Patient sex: M
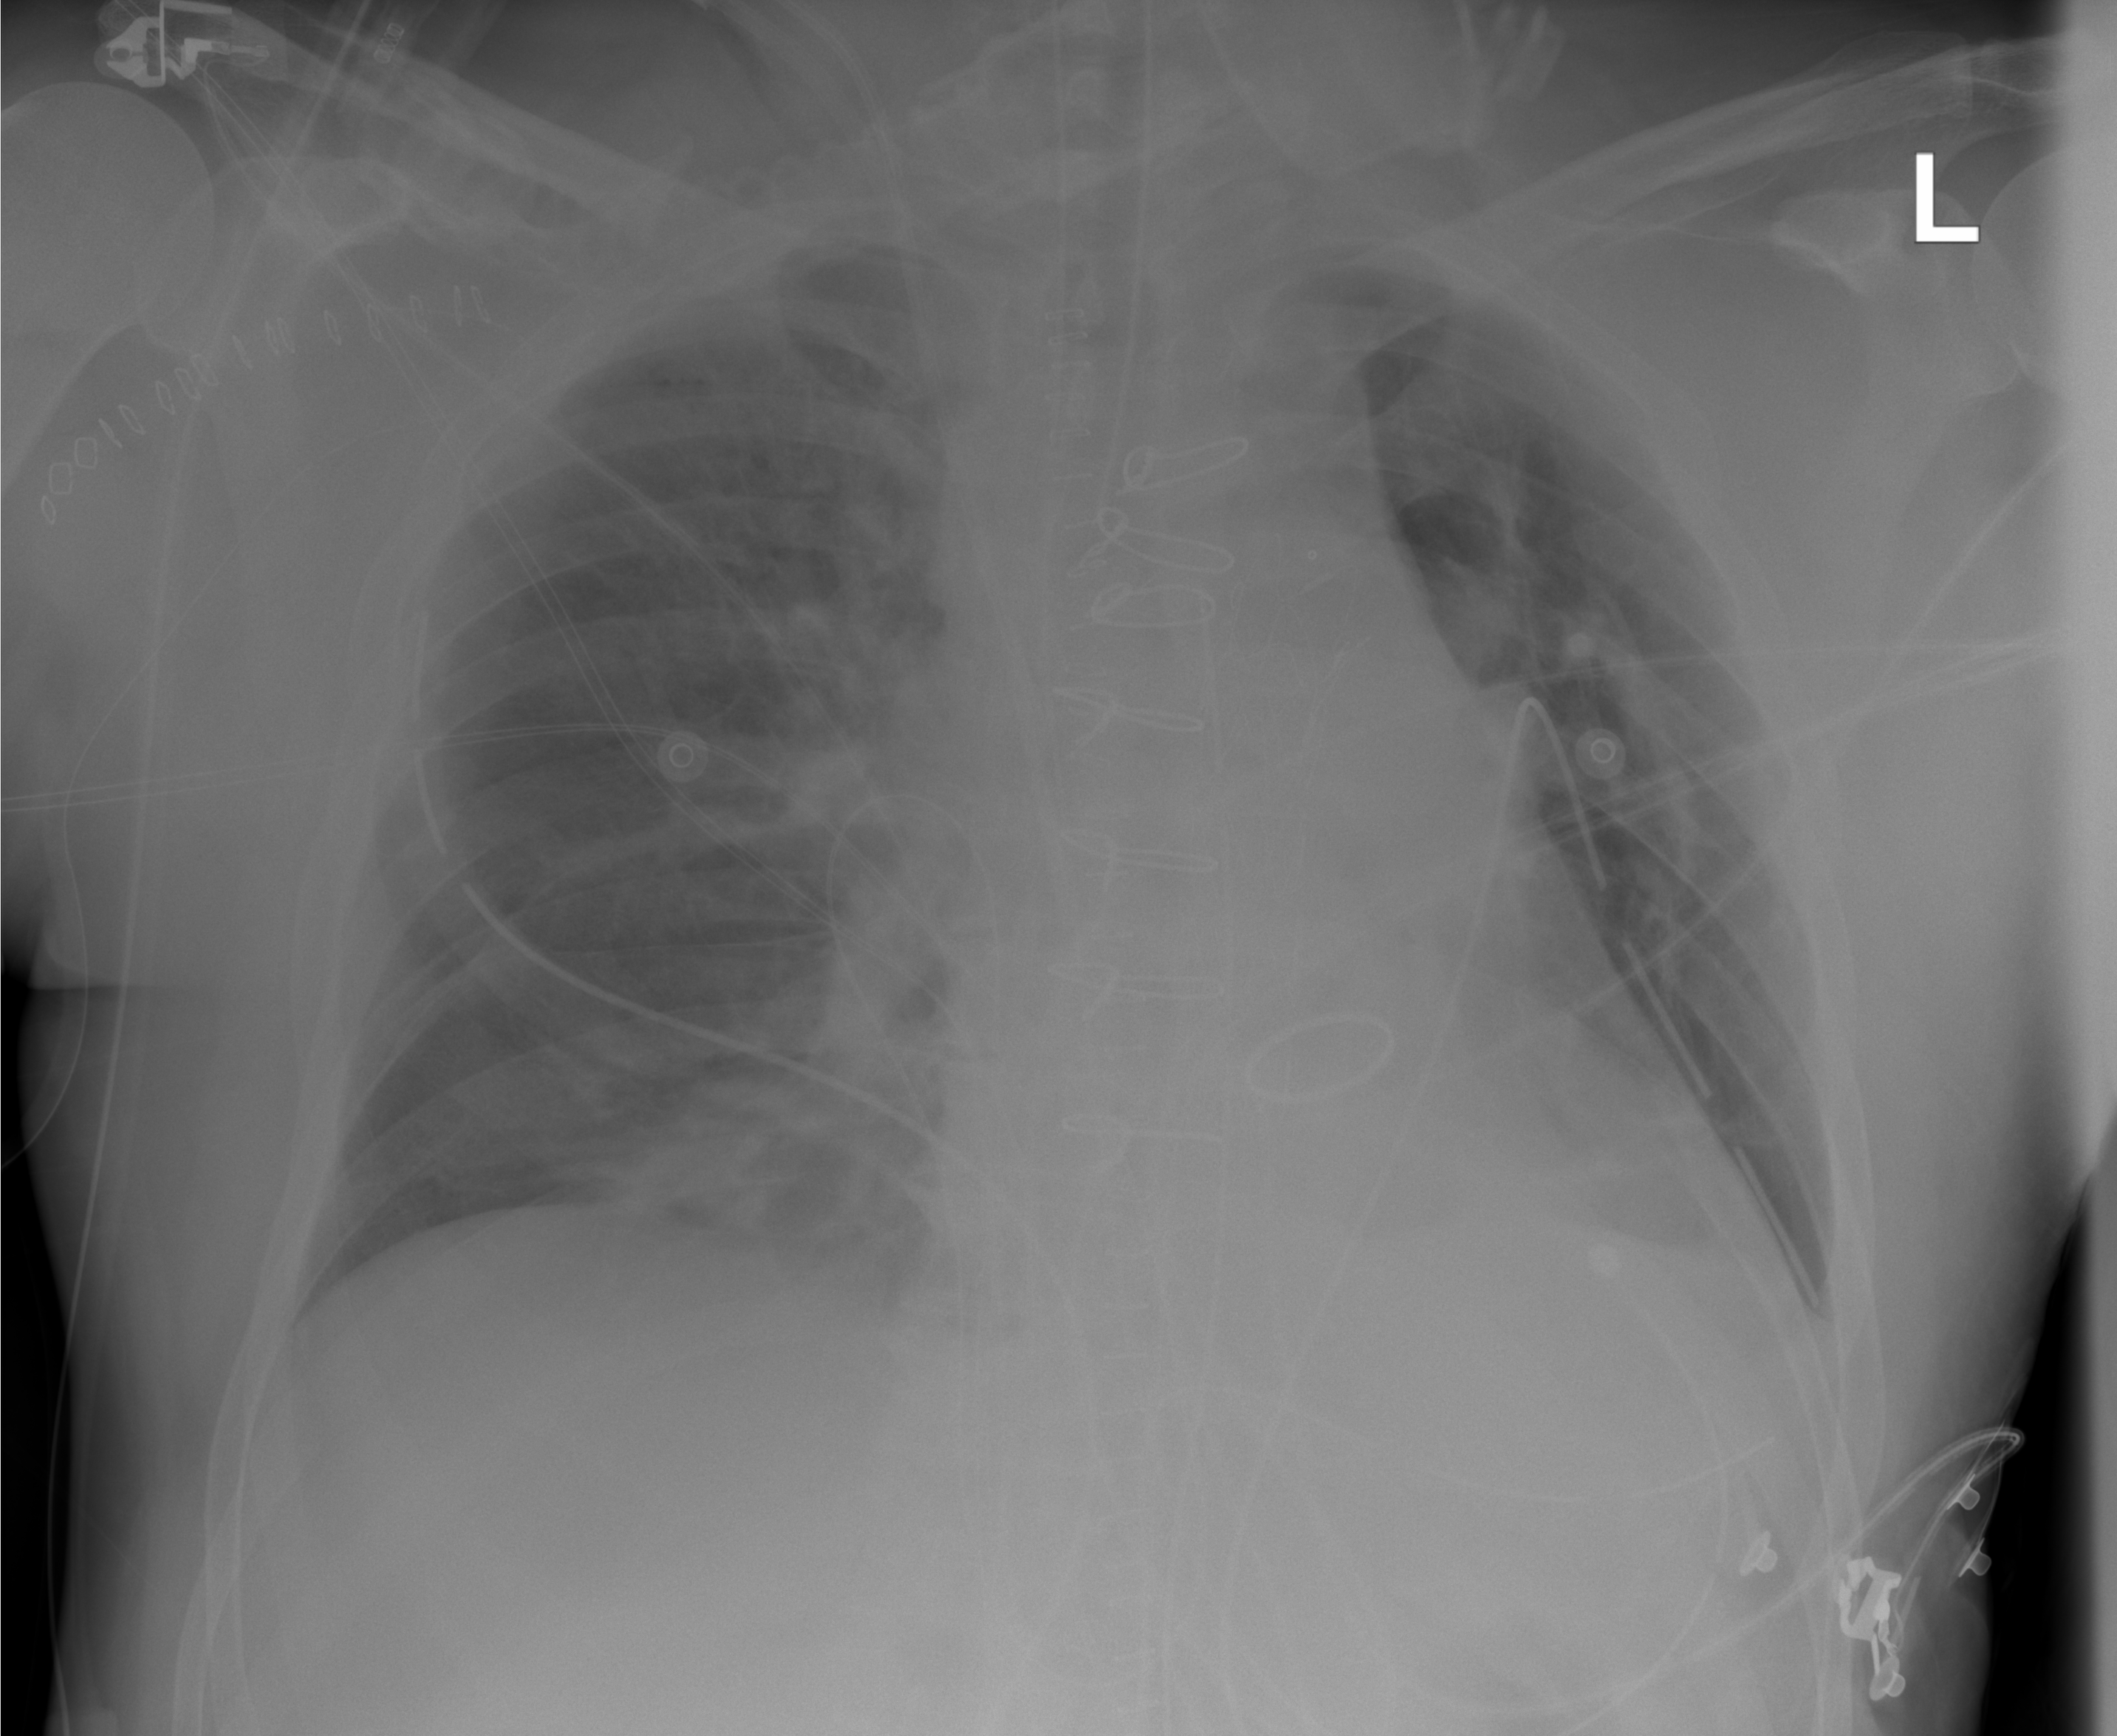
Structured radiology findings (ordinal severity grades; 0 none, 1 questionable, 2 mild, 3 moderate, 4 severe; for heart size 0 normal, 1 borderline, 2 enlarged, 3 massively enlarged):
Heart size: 0
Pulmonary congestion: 2
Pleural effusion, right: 0
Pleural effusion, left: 0
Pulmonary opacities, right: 2
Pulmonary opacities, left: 0
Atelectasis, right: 2
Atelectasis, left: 2